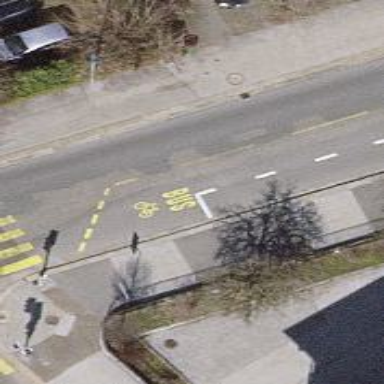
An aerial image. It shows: Primary highway with shared bus and cycle lane.